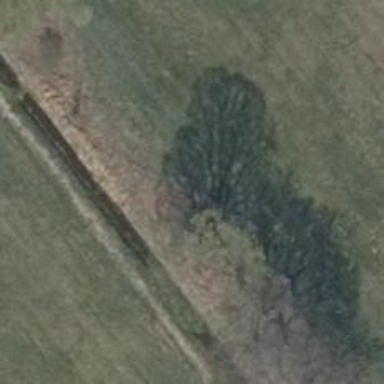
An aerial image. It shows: Row of deciduous broadleaved trees.